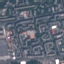
Label: Residential